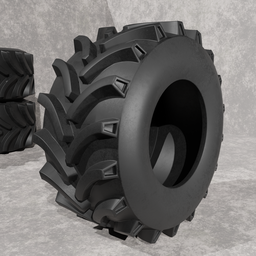
Label: mechanical